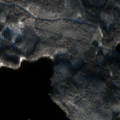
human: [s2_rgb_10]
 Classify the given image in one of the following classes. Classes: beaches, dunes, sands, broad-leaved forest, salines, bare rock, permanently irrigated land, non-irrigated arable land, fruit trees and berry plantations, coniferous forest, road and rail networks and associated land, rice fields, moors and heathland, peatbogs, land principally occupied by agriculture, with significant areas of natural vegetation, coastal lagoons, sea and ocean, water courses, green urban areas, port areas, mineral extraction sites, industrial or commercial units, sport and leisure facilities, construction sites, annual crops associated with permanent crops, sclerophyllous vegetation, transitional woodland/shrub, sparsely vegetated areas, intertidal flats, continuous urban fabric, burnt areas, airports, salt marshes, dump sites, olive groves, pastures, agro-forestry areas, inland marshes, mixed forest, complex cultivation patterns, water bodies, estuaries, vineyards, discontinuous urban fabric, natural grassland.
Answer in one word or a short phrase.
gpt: coniferous forest, mixed forest, water bodies